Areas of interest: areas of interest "Science and Technology Museum"
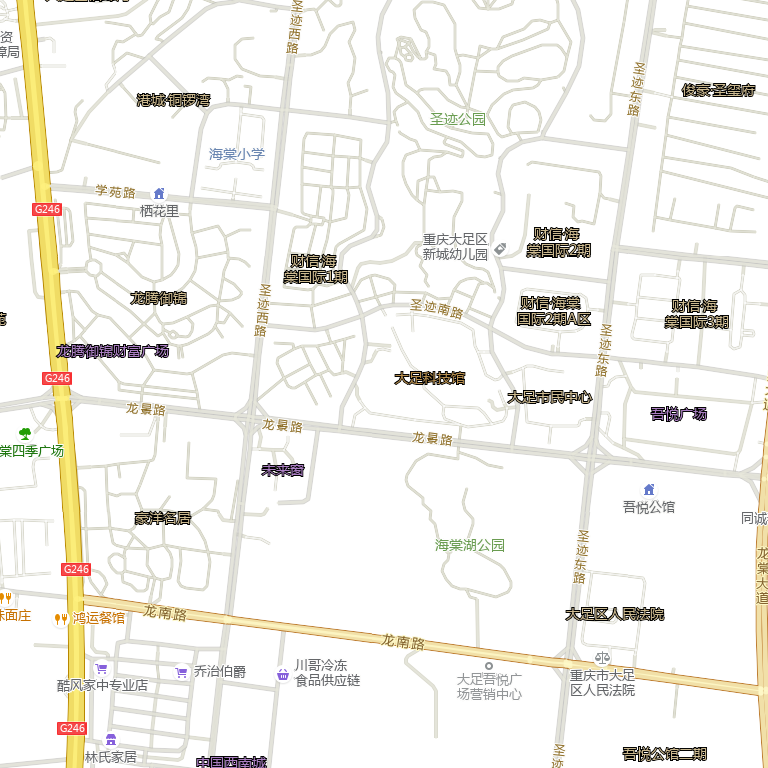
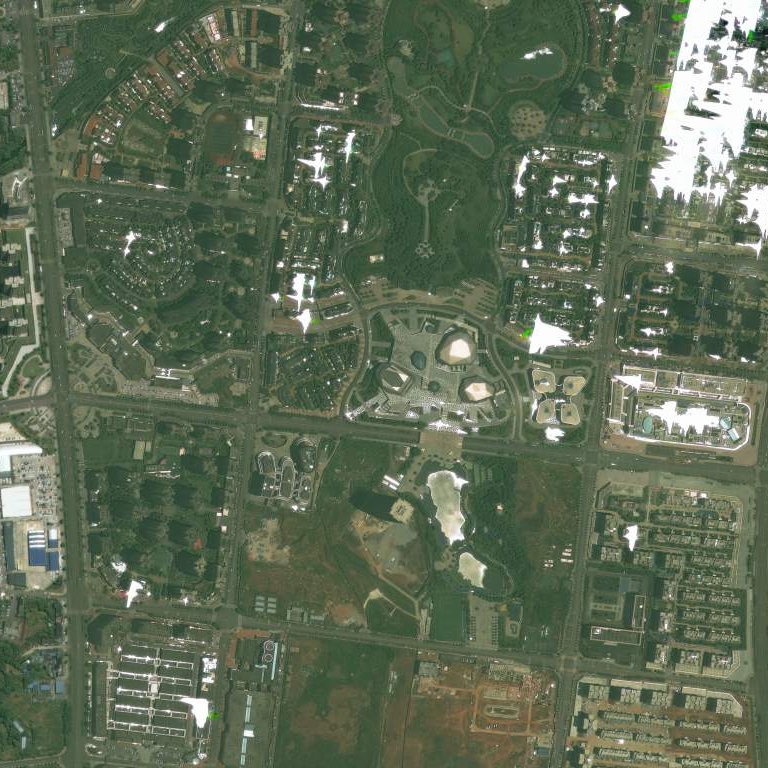